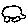
Label: car